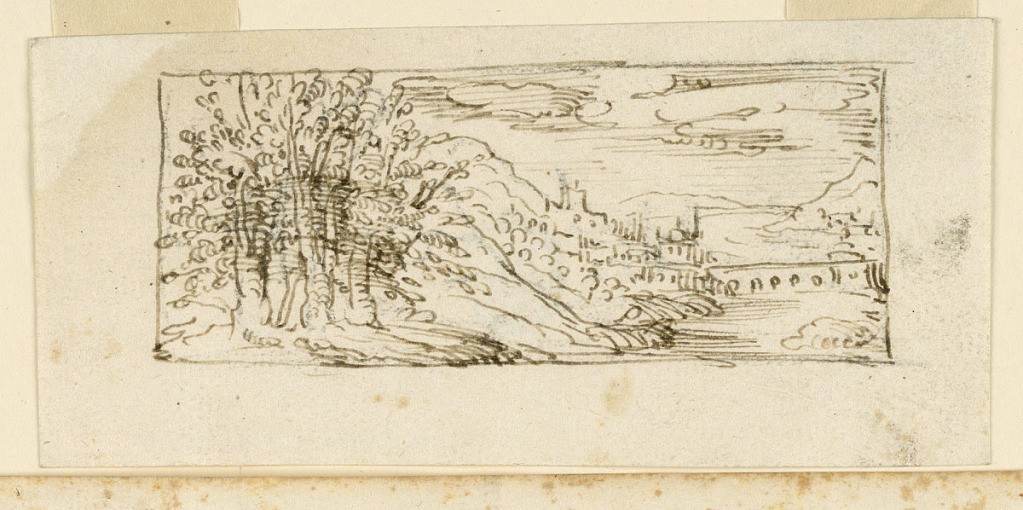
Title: Landscape with Bridge
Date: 1770–1800
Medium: Black crayon, pen and ink on paper
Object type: Drawing
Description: Mountainous country. In the foreground, at left, a cluster of trees. In the middle distance, a town. A bridge crossing a stream leads to it.